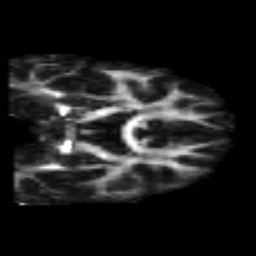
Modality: FA
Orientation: coronal
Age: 27
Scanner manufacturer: philips
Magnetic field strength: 3 T
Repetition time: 8.6 s
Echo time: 0.127 s